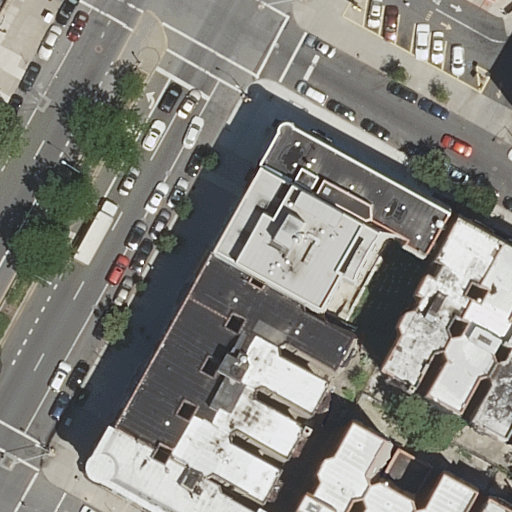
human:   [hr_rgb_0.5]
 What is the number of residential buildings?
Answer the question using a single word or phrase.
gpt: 12

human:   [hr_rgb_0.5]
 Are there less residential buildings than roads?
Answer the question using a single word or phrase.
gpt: no

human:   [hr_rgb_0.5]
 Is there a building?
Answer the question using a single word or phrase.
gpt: yes

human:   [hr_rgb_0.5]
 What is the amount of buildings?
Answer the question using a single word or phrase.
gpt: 12

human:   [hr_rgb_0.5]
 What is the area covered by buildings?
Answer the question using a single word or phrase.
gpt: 3780m2

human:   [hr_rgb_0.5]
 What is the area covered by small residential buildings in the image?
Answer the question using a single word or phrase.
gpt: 145m2

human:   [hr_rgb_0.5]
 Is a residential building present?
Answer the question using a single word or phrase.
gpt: yes

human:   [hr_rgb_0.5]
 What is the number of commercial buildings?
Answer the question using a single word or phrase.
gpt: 0

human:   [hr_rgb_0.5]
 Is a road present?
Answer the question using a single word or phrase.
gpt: yes

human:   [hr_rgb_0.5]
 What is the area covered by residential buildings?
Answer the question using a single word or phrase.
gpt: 3780m2

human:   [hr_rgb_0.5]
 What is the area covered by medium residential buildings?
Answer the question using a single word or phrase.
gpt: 1830m2

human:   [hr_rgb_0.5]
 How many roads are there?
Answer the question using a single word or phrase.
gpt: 7

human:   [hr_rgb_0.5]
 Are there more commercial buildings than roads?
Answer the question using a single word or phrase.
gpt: no

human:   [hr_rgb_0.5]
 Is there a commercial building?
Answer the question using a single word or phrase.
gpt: no

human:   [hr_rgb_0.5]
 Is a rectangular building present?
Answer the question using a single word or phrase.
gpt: yes

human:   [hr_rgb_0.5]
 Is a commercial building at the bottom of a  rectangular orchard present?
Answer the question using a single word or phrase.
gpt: no

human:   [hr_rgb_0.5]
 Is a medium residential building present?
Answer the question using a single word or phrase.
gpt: yes

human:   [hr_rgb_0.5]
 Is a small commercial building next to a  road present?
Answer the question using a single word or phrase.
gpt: no

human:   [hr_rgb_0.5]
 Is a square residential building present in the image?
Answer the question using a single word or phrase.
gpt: no

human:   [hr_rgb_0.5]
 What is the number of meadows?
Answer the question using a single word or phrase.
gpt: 0

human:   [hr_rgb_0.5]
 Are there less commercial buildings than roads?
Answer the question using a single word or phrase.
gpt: yes

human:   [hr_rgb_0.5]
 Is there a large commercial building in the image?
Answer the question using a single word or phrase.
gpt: no

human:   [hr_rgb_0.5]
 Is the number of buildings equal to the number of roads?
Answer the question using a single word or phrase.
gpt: no

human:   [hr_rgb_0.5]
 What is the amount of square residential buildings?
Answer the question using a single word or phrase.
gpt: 0

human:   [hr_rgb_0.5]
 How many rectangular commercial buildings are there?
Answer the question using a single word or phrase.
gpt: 0

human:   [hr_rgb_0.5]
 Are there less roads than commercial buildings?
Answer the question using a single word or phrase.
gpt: no

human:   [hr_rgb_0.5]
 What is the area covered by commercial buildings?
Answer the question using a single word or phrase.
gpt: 0m2

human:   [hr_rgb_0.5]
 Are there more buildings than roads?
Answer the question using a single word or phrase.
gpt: yes

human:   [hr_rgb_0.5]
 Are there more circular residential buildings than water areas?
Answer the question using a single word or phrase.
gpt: no

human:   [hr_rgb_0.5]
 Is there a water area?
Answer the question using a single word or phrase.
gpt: no

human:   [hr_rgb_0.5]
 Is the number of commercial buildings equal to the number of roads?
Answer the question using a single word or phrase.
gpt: no

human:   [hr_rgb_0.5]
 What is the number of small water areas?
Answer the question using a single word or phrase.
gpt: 0

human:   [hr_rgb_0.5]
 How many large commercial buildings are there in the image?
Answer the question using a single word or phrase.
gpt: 0

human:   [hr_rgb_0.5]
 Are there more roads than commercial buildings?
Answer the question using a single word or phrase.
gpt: yes

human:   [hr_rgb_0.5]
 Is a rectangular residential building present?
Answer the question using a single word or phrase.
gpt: yes

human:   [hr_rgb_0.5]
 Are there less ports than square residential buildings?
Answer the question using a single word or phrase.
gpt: no

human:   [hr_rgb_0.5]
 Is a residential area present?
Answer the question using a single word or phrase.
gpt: no

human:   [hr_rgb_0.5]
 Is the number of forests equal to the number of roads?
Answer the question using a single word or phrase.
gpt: no

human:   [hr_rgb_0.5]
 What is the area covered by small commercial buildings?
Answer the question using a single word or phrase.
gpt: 0m2

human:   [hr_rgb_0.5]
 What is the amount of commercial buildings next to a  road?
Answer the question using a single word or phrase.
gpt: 0

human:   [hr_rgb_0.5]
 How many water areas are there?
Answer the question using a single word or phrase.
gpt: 0

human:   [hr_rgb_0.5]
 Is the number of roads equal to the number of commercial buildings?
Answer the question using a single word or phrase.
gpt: no

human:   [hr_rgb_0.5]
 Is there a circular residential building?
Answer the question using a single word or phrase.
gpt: no

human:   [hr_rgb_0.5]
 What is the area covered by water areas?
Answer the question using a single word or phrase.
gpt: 0m2

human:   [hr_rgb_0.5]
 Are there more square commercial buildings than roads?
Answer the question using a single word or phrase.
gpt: no

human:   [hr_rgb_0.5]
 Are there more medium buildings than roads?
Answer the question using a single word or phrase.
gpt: no

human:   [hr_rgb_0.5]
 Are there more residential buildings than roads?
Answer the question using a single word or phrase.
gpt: yes

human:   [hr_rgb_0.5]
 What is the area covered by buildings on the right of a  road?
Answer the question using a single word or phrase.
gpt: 3710m2

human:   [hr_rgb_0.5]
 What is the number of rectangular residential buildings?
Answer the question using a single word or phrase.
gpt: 4

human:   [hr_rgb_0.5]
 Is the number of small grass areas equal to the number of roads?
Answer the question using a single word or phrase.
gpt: no

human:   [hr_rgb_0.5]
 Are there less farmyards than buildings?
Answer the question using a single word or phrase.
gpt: yes

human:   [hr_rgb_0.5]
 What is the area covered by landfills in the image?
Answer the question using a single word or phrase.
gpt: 0m2

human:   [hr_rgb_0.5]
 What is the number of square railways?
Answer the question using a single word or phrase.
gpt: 0

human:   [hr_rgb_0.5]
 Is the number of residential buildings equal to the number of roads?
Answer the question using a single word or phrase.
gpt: no

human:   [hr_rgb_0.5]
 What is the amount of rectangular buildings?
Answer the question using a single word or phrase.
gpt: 4

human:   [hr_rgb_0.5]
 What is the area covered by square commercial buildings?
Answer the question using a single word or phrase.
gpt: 0m2

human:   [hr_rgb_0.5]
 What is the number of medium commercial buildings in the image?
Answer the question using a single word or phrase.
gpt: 0

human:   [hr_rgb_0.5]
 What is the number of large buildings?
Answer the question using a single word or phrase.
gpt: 2

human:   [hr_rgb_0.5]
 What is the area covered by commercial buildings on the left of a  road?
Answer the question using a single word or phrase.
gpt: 0m2

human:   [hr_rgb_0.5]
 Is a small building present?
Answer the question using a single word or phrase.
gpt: yes

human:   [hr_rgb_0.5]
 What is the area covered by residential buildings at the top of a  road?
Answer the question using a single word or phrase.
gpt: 1543m2

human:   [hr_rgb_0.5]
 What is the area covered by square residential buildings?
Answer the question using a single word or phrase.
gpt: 0m2

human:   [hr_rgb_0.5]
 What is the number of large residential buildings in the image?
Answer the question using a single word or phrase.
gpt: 2

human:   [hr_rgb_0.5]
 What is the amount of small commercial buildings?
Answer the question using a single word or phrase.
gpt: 0